Question: I want to build a Python function that calculates,

and would like to name my summation function S. In a similar fashion, would like to use P for product, and so on. I was wondering if there was a way to name a python function in this fashion?
'''
def S (..):
..
..
'''
That is, does Python support unicode identifiers, and if so, could someone provide an example for it?
Thanks!
---
Original motivation for this was a piece of Clojure code I saw today that looks like,
'''
(defn entropy [X]
(* -1 (S [i X] (* (p i) (log (p i))))))
'''
where S is a macro defined as,
'''
(defmacro S
... )
'''
and I thought that was pretty cool.
---
BTW, to address a couple of comments about readability - with a lot of stats/ML code for instance, being able to compose operations with symbols would be really helpful. (Especially for really complex integrals et al)
'''
ph(z) = (N(x|0,1,1), -, z)
'''
vs
'''
Phi(z) = integral(N(x|0,1,1), -inf, z)
'''
or even just the lambda character for lambda()!
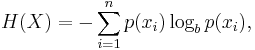
Answer: (I think it's pretty cool too, that might mean we're geeks.)
You're fine to do this with the code you have above in Python 3. (It works in my Python 3.1 interpreter at least.) See:
- <URL>
But in Python 2, identifiers can only be ASCII letters, numbers and underscores.
- <URL>